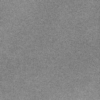
Label: dusty